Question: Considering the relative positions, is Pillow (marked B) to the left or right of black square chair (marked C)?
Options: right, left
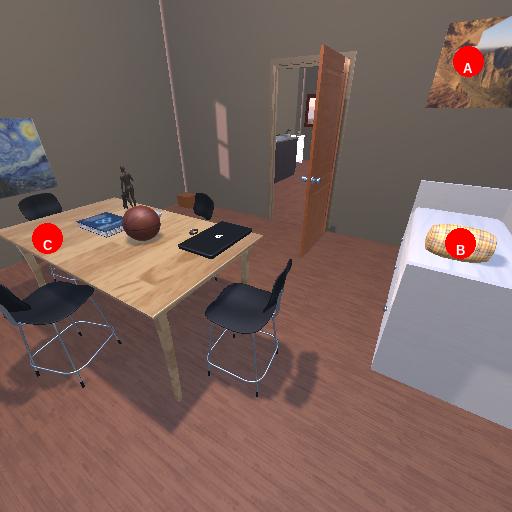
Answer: right